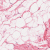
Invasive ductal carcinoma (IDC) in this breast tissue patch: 0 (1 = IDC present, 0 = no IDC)